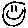
Label: smiley face